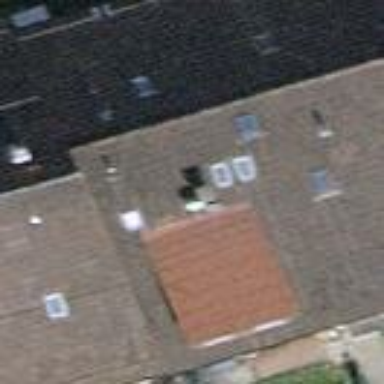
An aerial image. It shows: Terrace building.